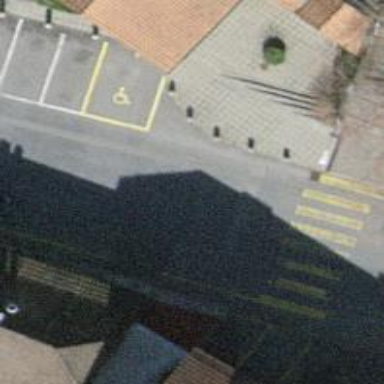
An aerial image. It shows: Public transport stop position.